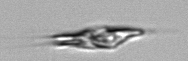
Label: Chrysochromulina_lanceolata